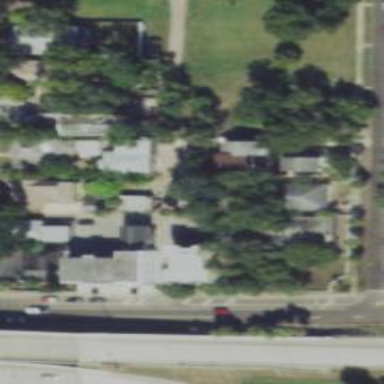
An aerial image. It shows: Alley classified as service road.